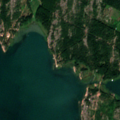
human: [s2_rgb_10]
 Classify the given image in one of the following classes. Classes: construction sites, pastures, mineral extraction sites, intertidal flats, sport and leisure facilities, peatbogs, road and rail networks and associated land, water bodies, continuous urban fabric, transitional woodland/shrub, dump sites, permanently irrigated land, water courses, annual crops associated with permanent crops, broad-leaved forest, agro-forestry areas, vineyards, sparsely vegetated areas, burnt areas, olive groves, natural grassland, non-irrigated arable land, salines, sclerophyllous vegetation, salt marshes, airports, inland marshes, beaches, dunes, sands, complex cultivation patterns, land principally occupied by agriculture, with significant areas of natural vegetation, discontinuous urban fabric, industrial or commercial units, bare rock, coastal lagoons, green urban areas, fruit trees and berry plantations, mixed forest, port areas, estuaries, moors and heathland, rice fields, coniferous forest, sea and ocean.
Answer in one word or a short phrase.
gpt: coniferous forest, mixed forest, sea and ocean